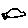
Label: car